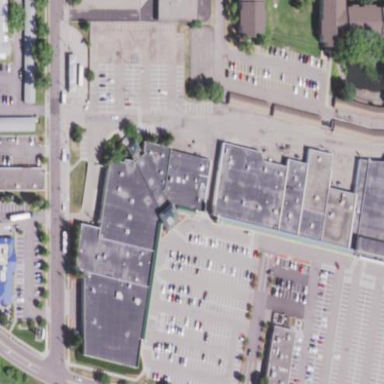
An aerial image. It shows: Mall building.